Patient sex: M
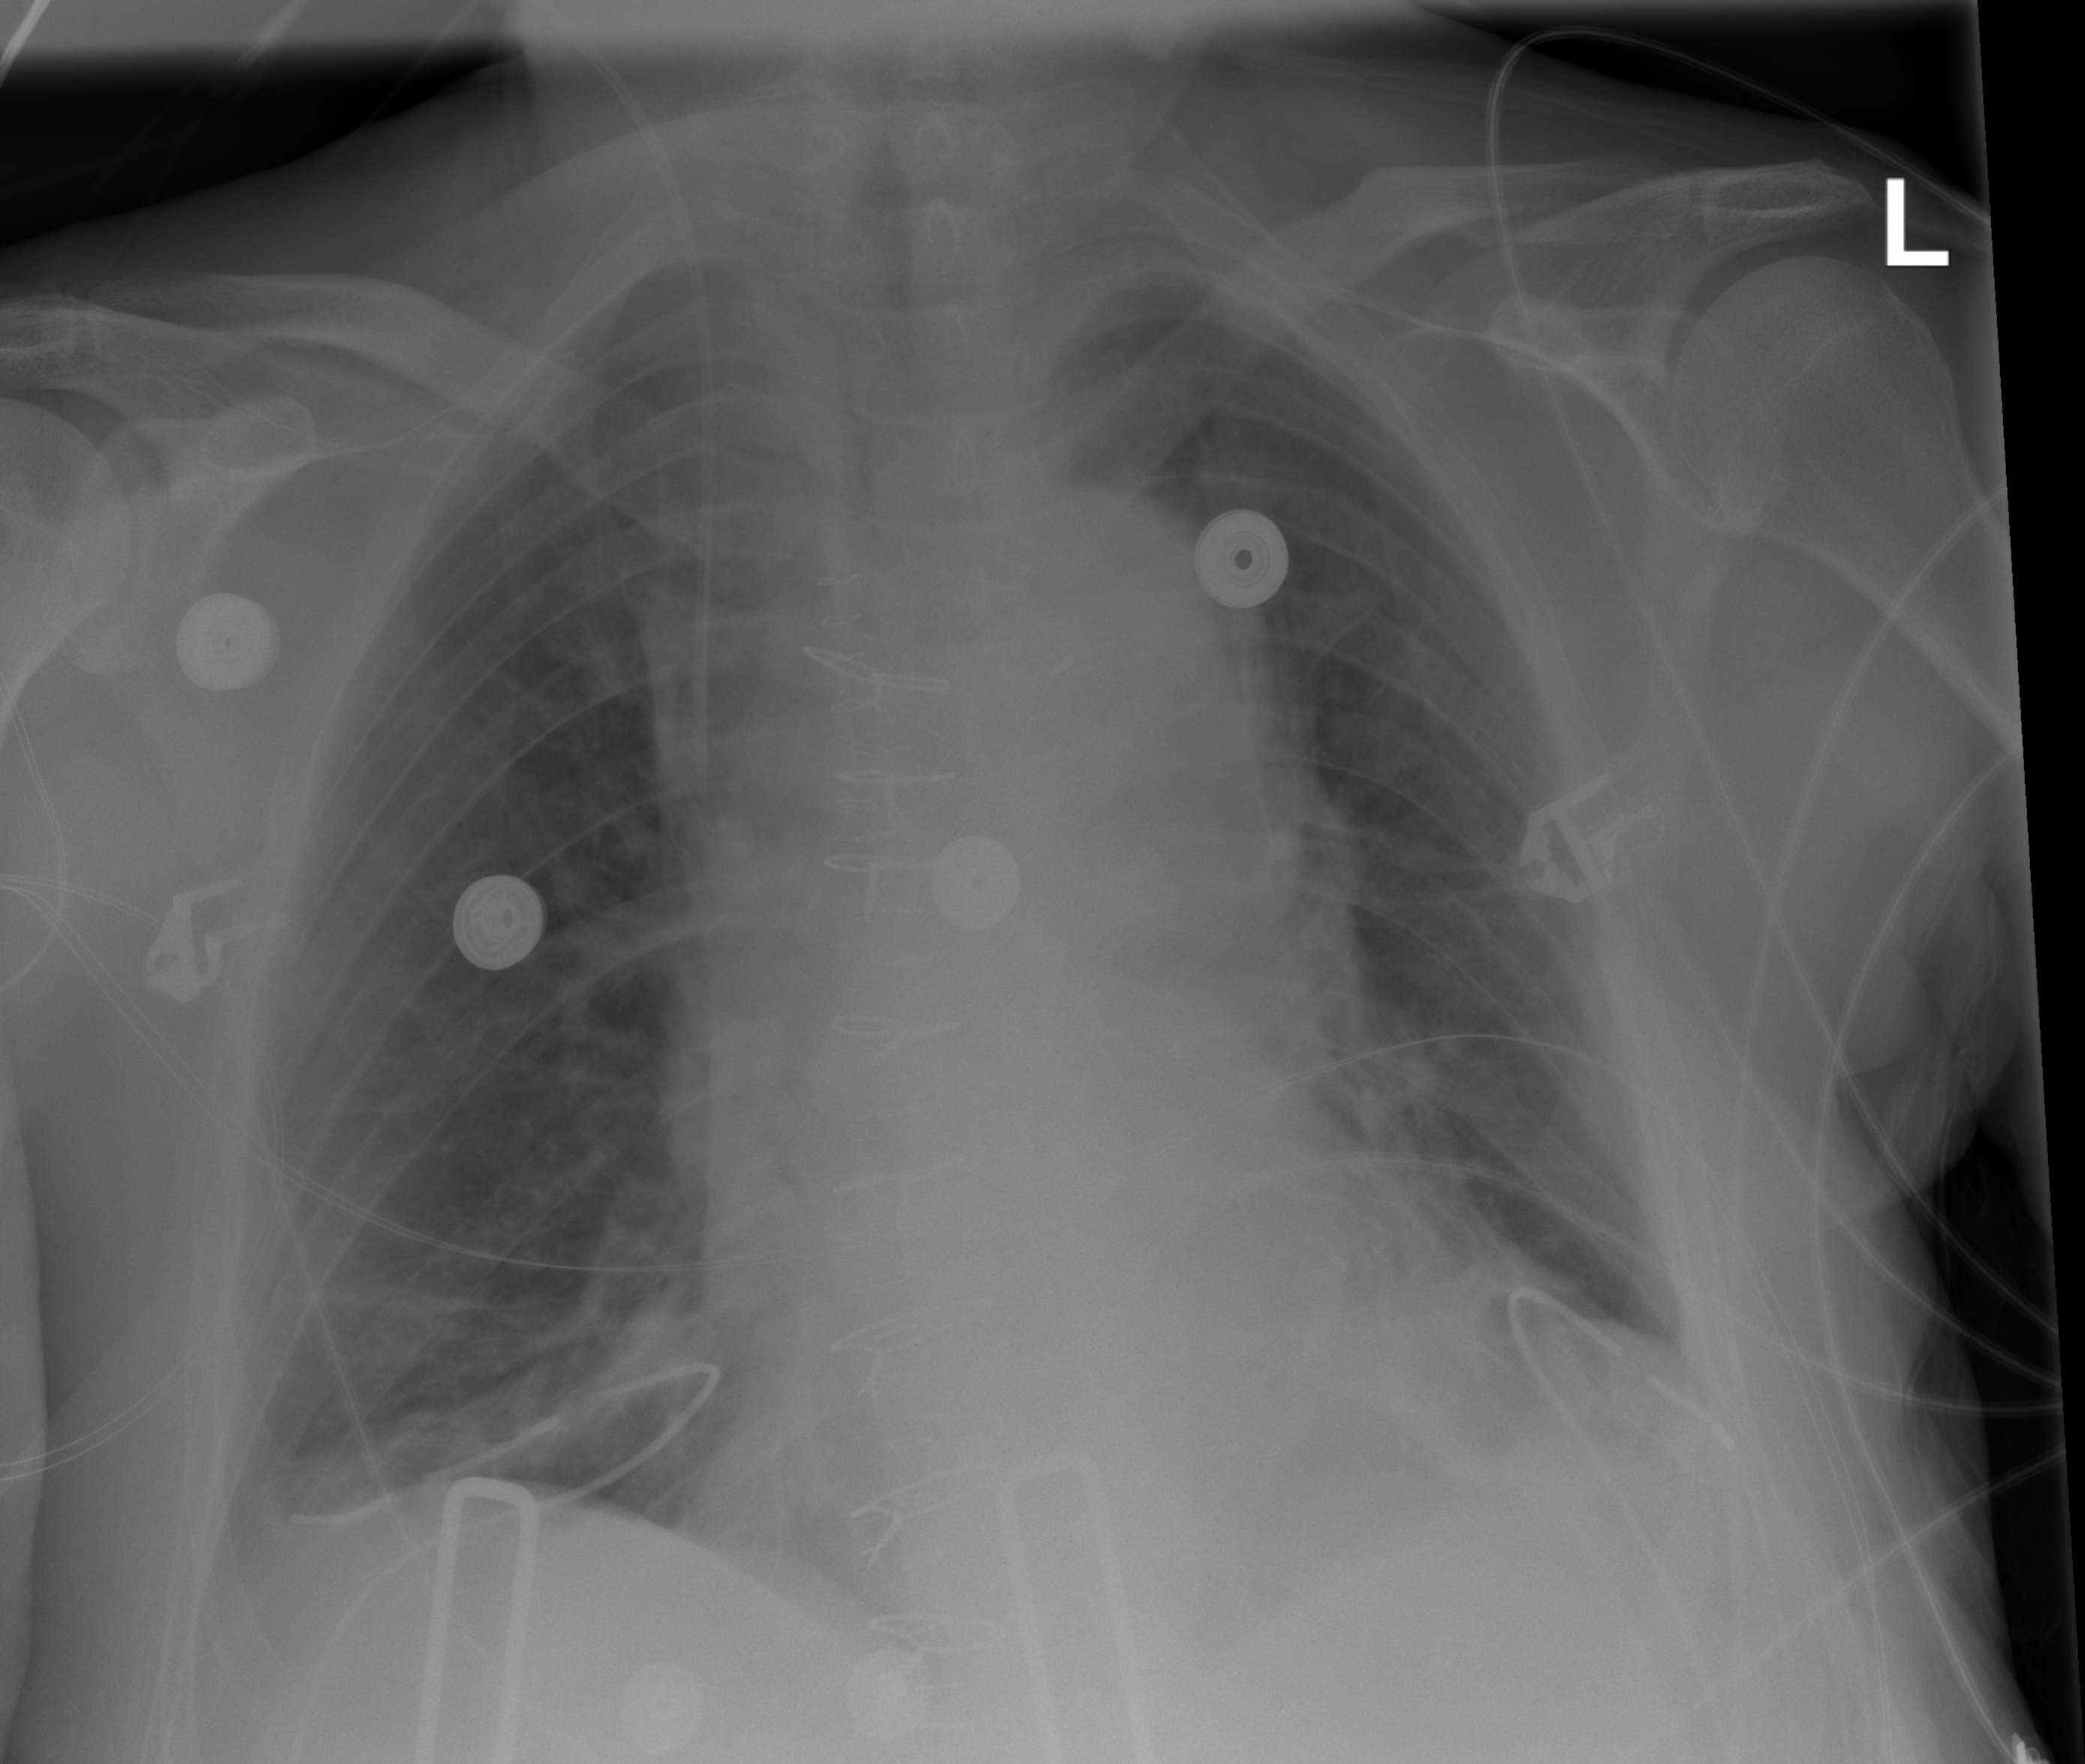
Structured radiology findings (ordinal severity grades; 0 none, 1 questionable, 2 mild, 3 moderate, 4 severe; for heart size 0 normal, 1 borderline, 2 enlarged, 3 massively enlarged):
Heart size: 2
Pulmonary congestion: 0
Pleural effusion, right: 0
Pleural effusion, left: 0
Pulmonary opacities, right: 0
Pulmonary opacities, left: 0
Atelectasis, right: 2
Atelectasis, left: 2